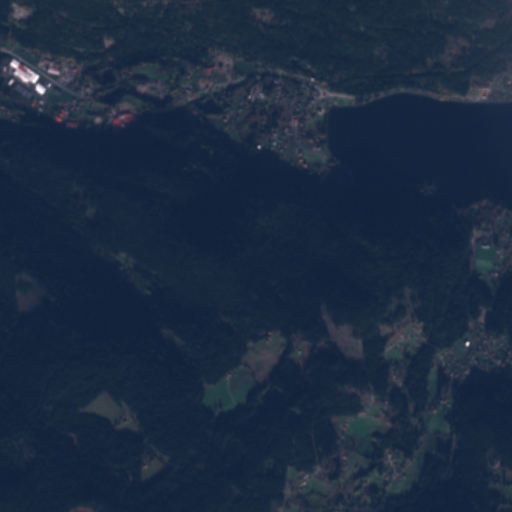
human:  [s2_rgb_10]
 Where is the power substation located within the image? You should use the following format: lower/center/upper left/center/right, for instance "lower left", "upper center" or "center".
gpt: The power substation is located in the upper right of the image.
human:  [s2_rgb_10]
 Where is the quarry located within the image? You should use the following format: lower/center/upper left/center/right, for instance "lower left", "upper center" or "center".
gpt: The quarry is located in the upper left of the image.
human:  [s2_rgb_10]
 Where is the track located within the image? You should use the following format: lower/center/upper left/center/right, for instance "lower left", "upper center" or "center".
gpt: The track is located in the lower right of the image.
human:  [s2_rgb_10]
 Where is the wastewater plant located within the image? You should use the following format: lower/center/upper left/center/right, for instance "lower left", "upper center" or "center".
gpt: The wastewater plant is located in the upper left of the image.
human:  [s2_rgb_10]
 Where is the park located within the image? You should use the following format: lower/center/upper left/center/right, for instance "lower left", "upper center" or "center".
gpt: There is no park in the image.